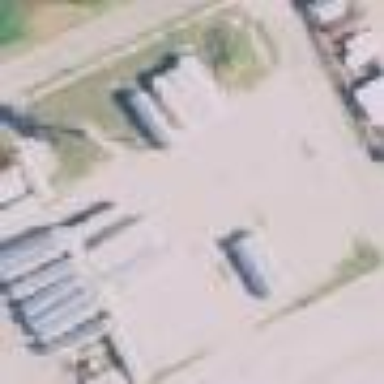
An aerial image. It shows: Industrial area.